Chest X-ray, PA view. Patient: 82 years old, sex F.
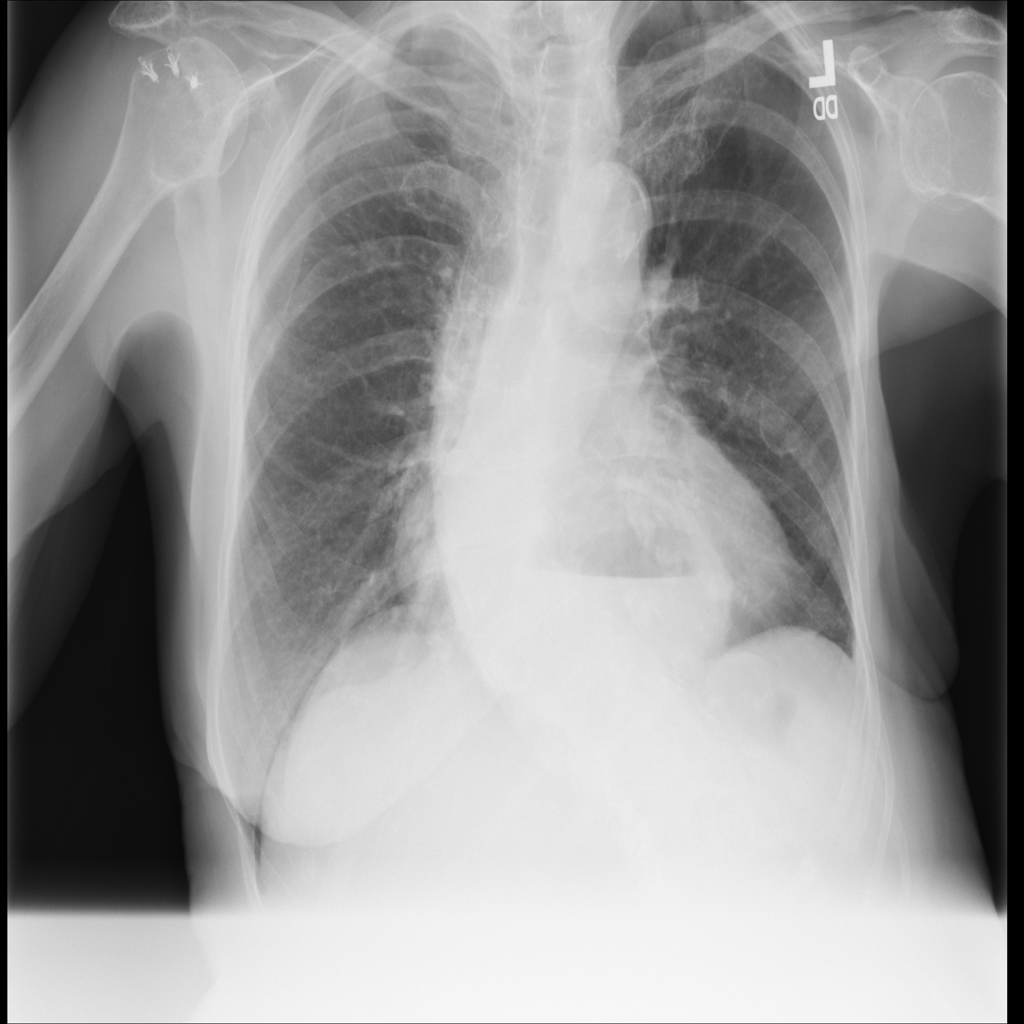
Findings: Hernia